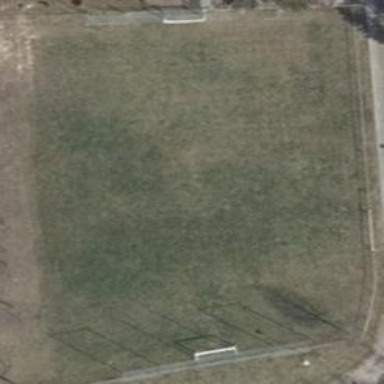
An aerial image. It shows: Soccer pitch for outdoor sports and leisure activities.